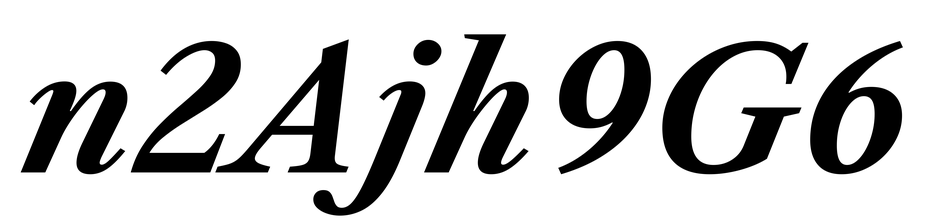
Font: LibreCaslonText-Italic_Bold_Italic